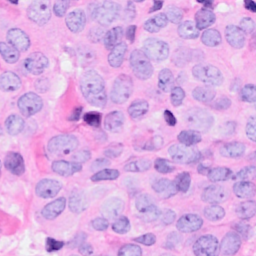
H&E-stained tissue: Breast